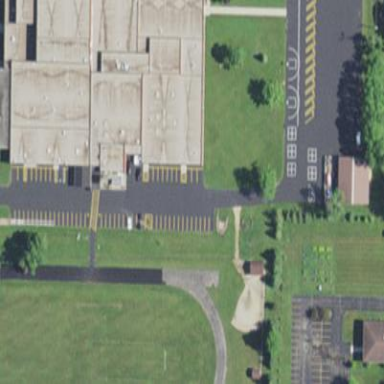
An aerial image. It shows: School.